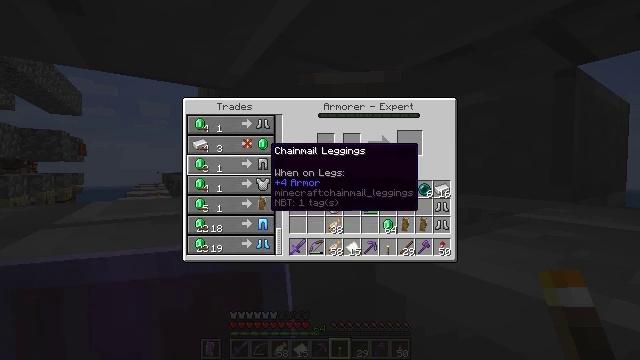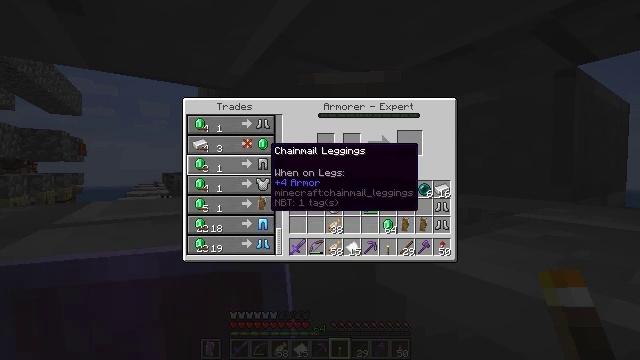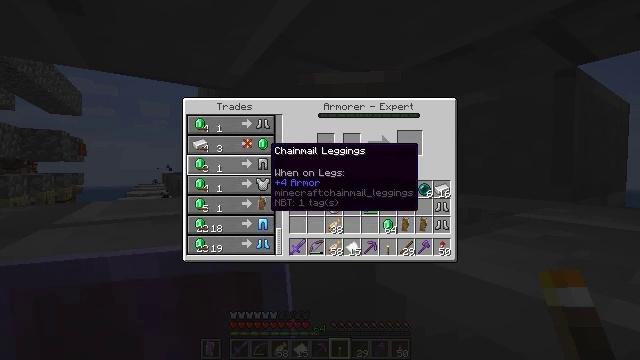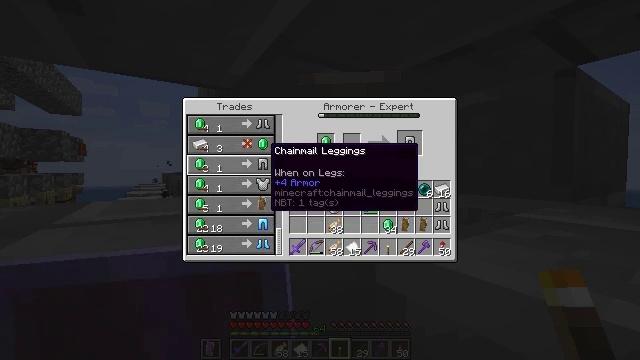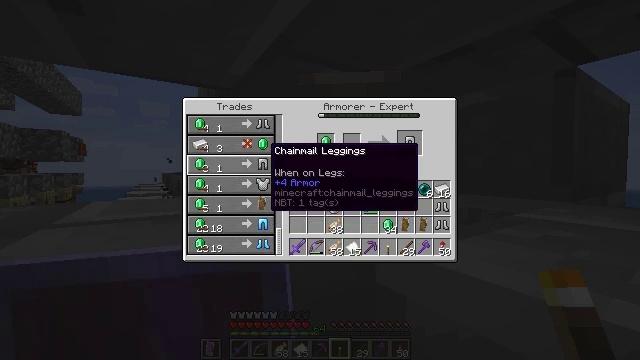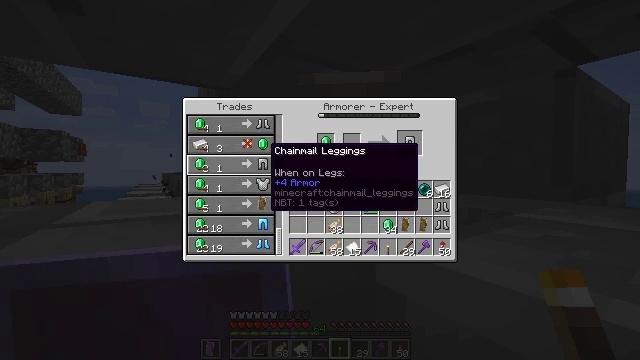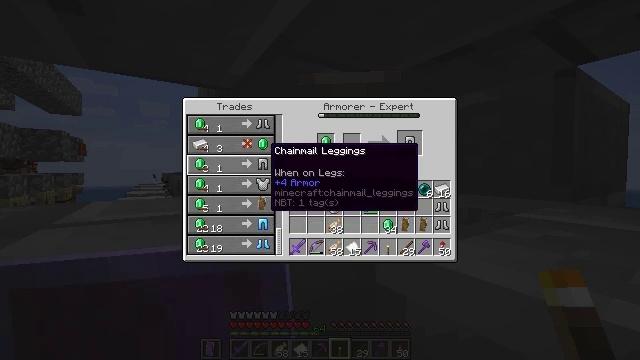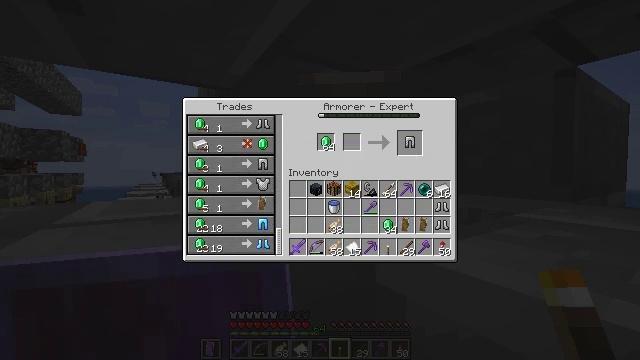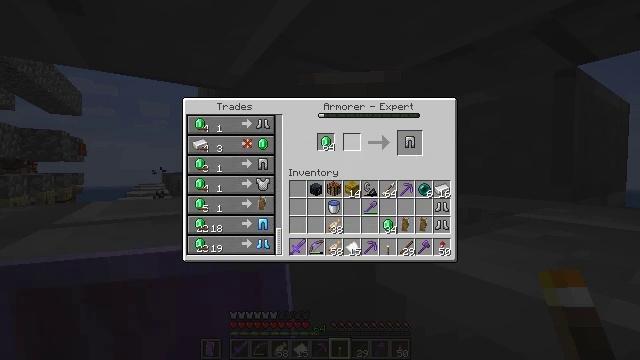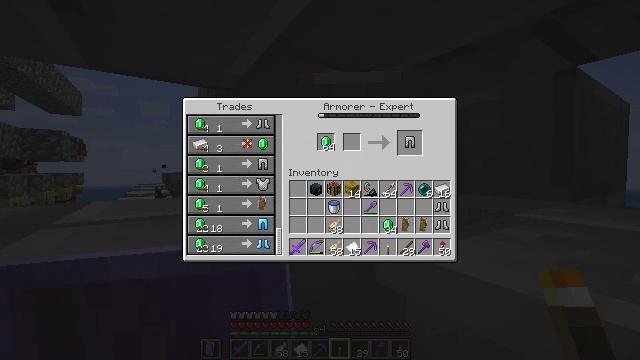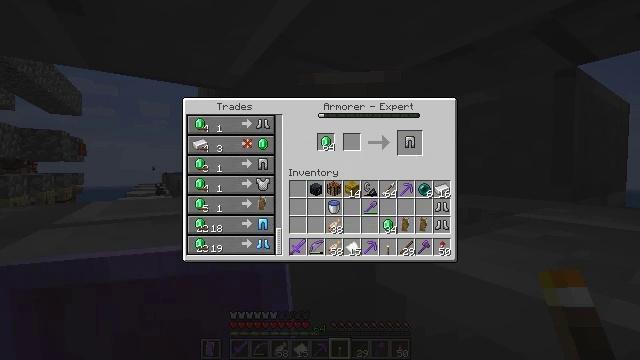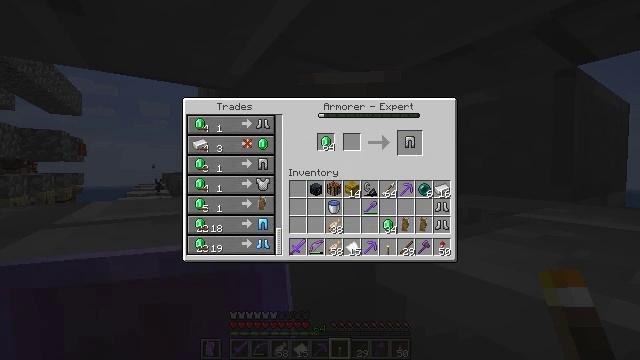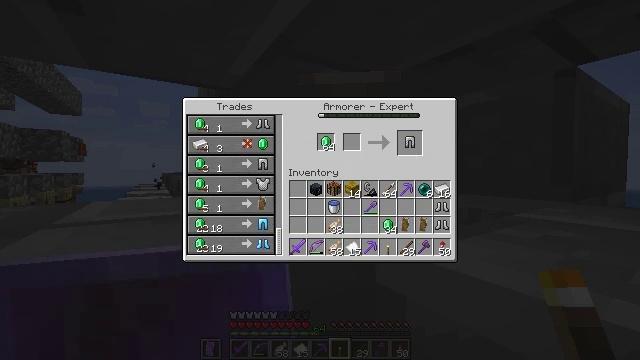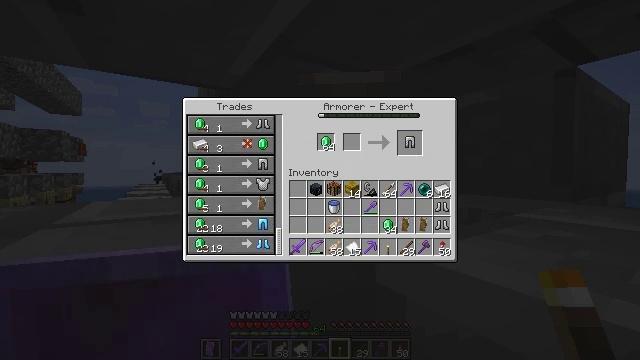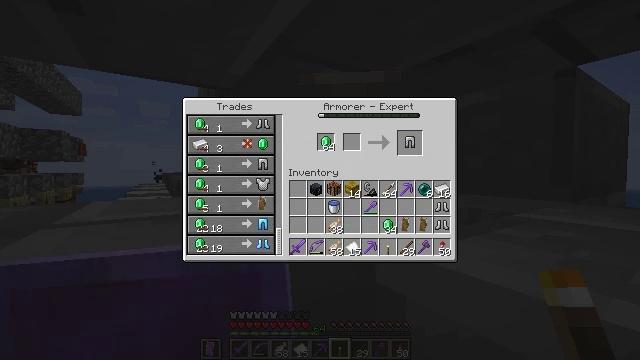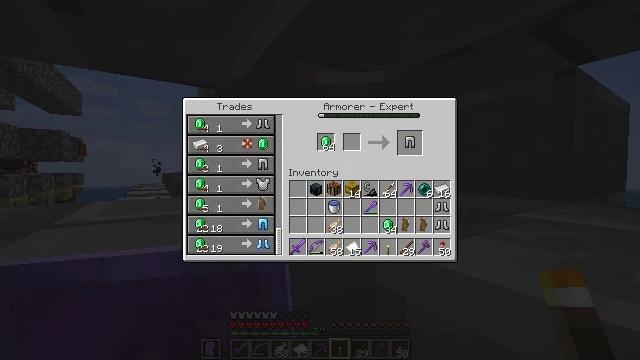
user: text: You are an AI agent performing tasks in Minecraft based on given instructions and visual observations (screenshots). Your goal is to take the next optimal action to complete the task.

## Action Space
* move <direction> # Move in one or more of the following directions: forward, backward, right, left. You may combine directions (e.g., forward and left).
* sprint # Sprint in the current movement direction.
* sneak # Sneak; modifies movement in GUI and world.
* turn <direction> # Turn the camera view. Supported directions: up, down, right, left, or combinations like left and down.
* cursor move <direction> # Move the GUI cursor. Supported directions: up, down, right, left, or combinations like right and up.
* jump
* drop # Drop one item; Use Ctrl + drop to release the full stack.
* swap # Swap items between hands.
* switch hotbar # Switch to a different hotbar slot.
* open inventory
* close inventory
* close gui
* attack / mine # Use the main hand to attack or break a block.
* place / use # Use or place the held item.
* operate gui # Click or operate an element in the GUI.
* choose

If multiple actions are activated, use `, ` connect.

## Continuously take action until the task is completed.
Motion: motion action
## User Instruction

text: Use materials to craft chainmail leggings in the crafting table.
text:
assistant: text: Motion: no_op
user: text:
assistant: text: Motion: no_op
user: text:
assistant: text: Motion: attack / mine
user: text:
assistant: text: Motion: attack / mine
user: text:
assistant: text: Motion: attack / mine
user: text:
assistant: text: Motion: no_op
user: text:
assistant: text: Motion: turn right
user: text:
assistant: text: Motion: turn right and up
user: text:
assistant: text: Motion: turn right
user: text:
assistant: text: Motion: no_op
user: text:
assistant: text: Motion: no_op
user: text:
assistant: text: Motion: no_op
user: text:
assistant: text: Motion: no_op
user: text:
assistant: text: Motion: no_op
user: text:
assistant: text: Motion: no_op
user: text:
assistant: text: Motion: no_op
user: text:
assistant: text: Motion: no_op
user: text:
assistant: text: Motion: no_op
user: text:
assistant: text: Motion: no_op
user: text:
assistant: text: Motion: no_op
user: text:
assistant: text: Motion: no_op
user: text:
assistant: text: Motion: turn right
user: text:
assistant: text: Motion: no_op
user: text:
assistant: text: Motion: no_op
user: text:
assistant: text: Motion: no_op
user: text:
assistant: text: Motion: no_op
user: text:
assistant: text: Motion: no_op
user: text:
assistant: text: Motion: turn right
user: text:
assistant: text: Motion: no_op
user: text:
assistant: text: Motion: no_op